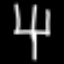
Label: fork